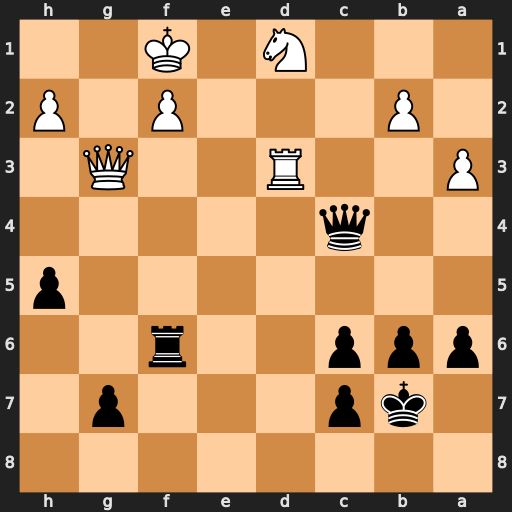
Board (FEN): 8/1kp3p1/ppp2r2/7p/2q5/P2R2Q1/1P3P1P/3N1K2
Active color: b
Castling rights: -
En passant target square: -
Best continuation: Rd6 Qxd6 cxd6